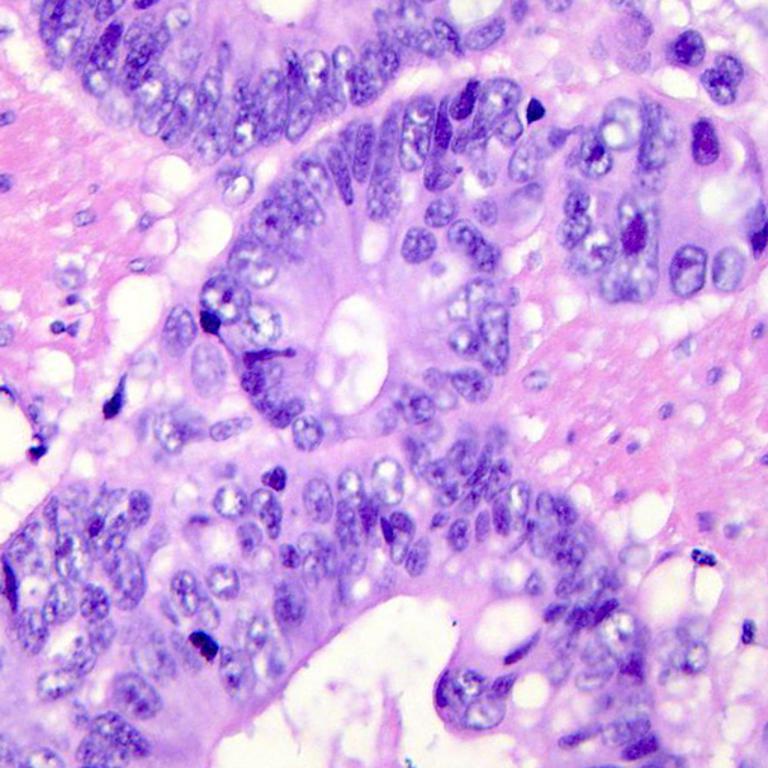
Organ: colon
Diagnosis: adenocarcinomas